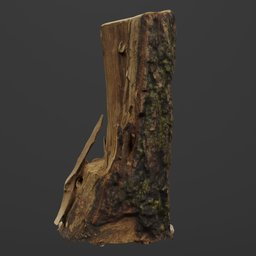
Label: nature